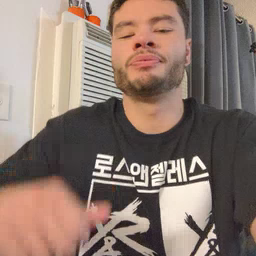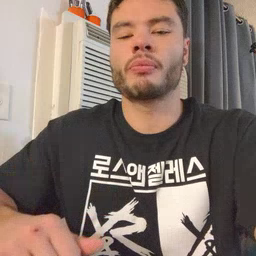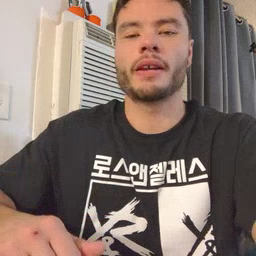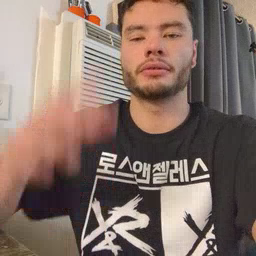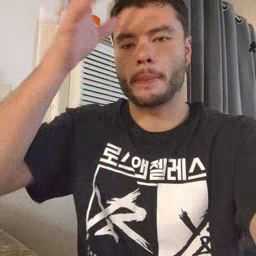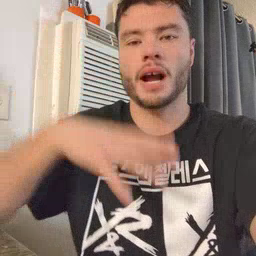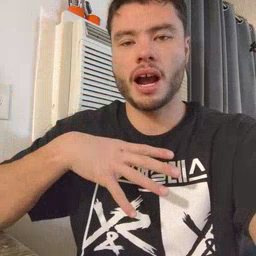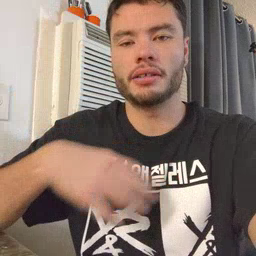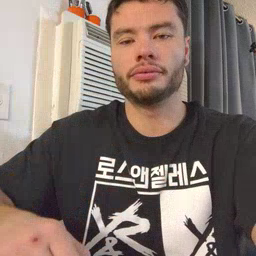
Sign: man